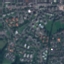
Label: Residential